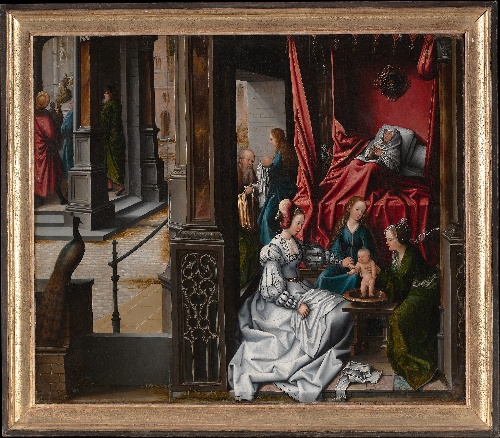
Title: The Birth and Naming of Saint John the Baptist; (reverse) Trompe-l'oeil with Painting of The Man of Sorrows
Artist: Bernard van Orley
Artist bio: Netherlandish, Brussels ca. 1492–1541/42 Brussels
Date: ca. 1514–15
Object type: Painting
Classification: Paintings
Medium: Oil on wood
Dimensions: 25 × 30 in. (63.5 × 76.2 cm)
Department: European Paintings
Credit line: Bequest of Hertha Katz, 2000
Accession year: 2001
Repository: Metropolitan Museum of Art, New York, NY
Tags: Interiors|Men|Women|Peacocks|Saint John the Baptist|Infants|Beds